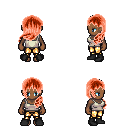
a pixel art fantasy rpg character, female body template, human, dark skin, white pirate shirt, gold greaves, red left-swept hairstyle, black shoes, four views (front, back, left, right), 2x2 character sprite sheet, small pixel art, hard edges, no anti-aliasing